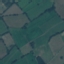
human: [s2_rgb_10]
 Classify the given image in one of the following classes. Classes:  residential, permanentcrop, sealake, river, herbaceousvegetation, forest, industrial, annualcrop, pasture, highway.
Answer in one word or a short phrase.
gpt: Pasture